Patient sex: M
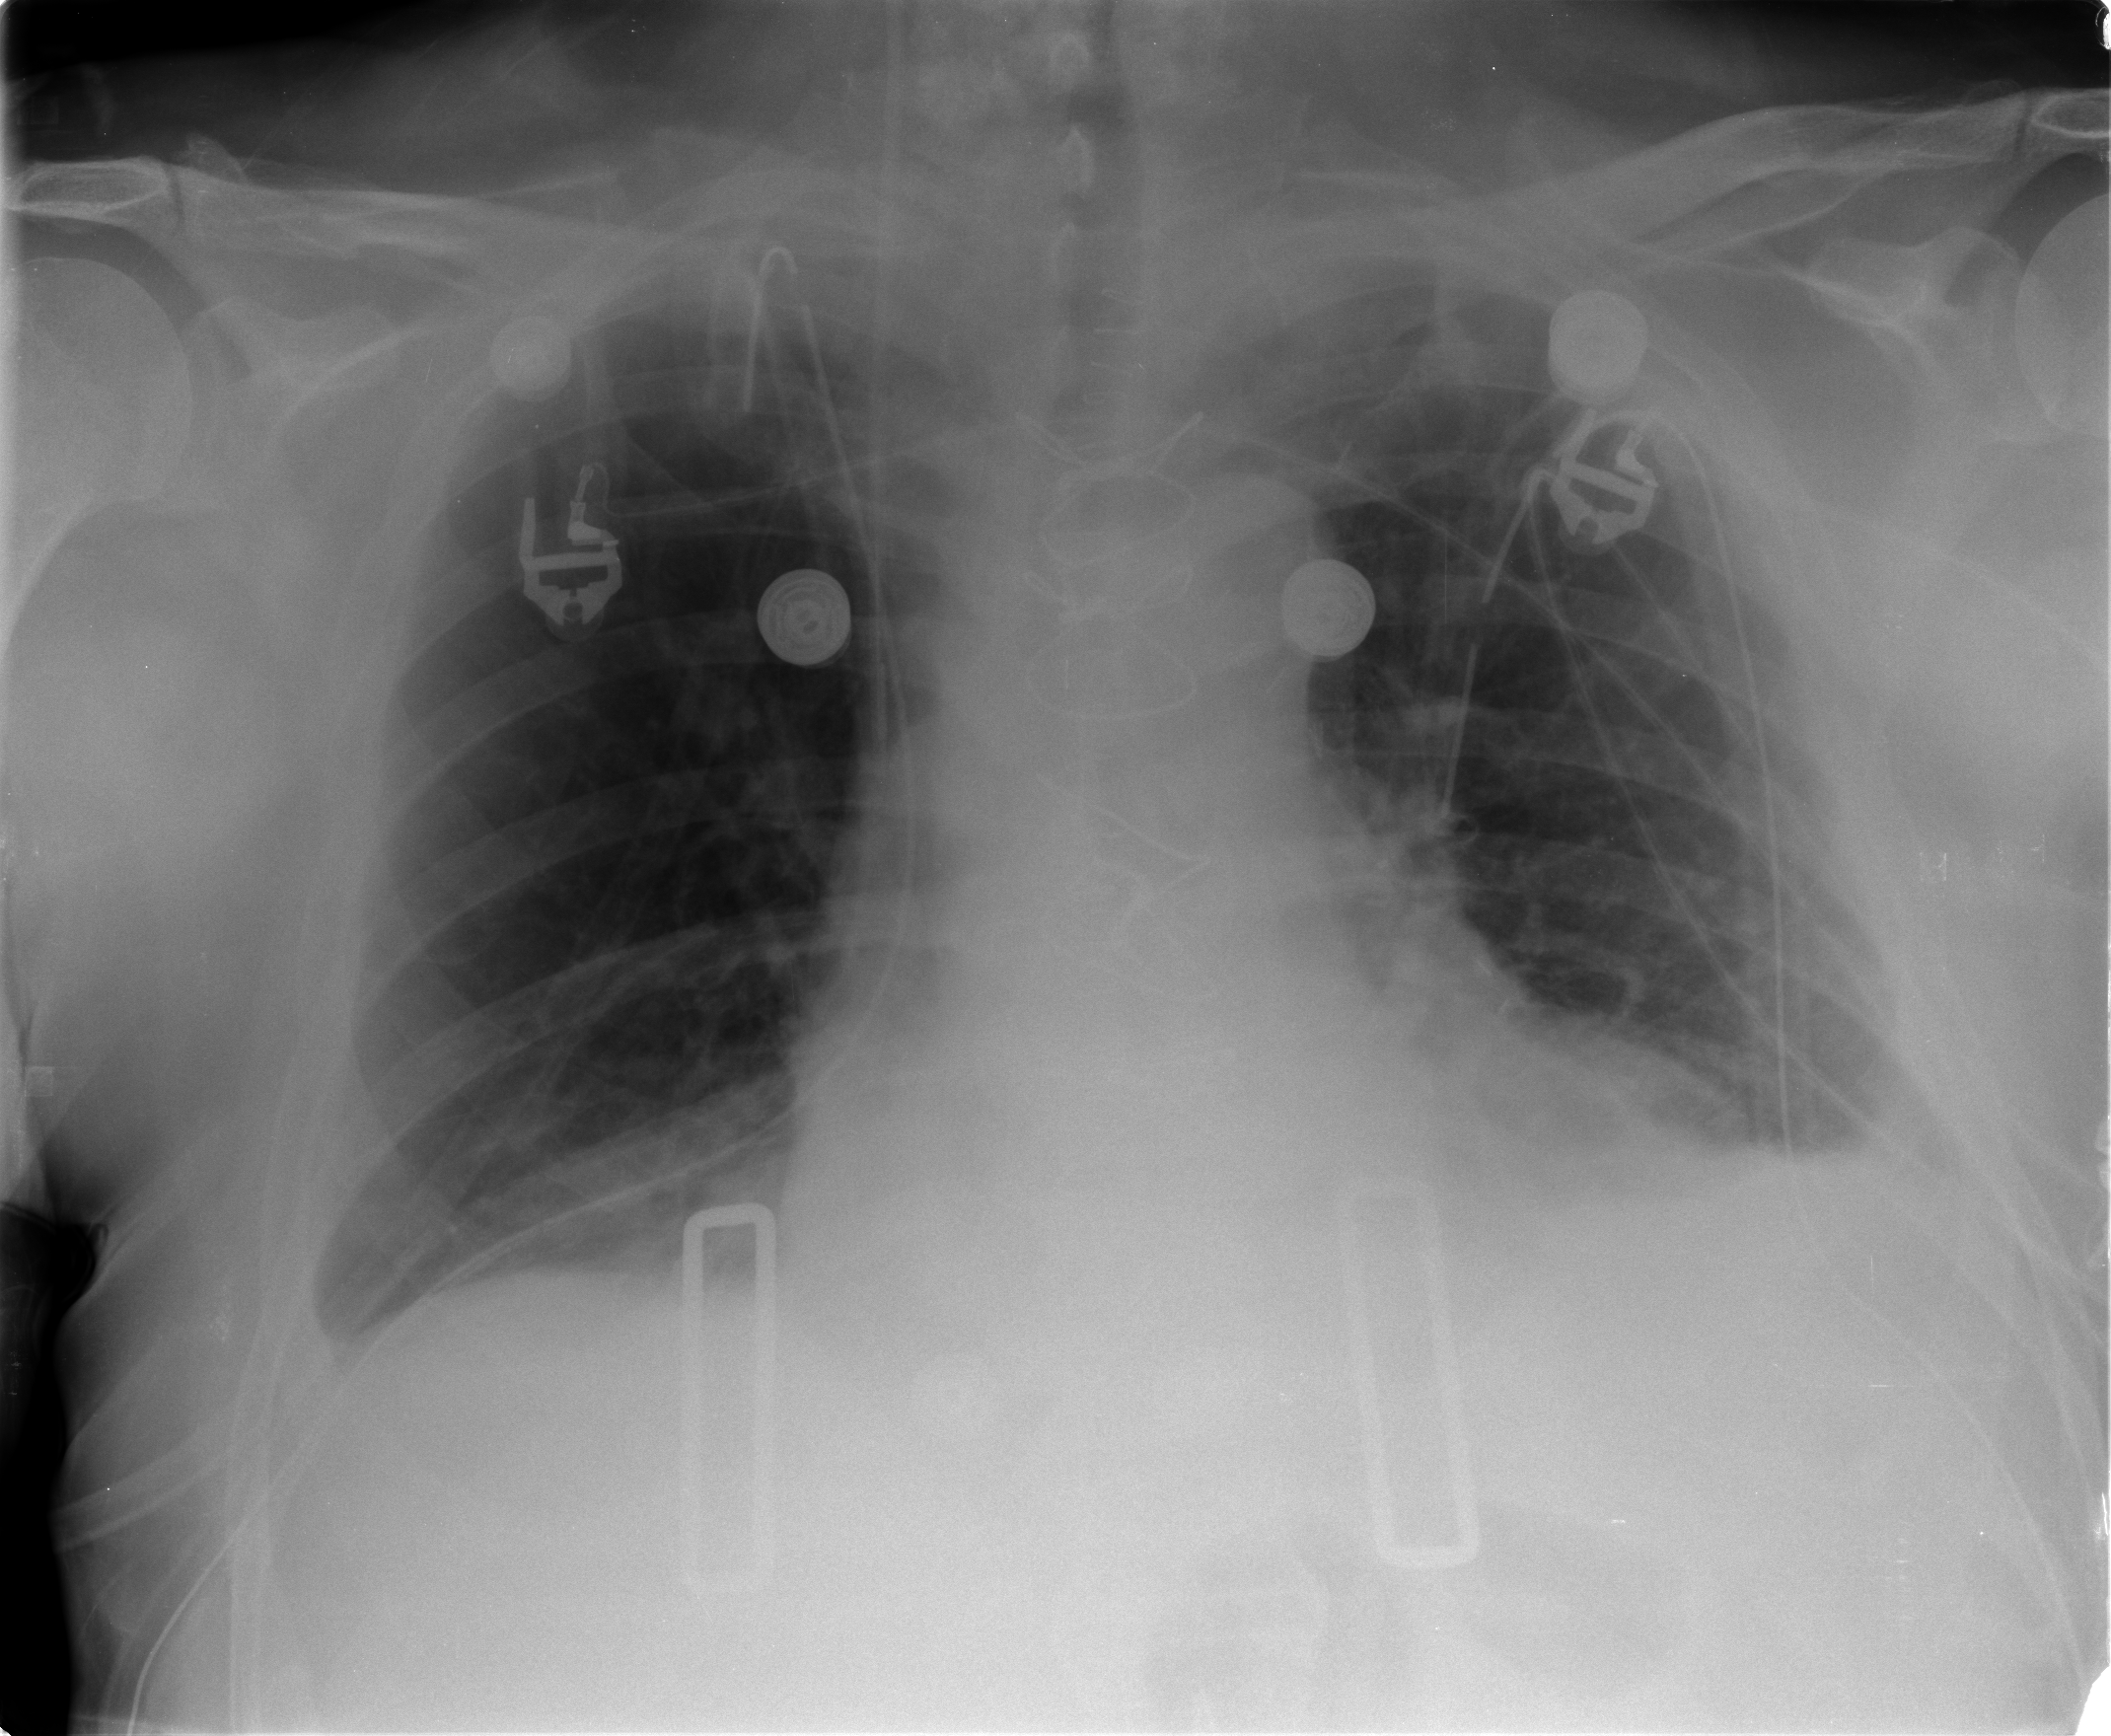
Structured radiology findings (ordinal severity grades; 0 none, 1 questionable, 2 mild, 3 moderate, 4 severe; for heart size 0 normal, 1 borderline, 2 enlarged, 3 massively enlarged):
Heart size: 0
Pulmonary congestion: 2
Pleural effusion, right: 2
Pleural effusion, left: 2
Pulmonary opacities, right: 0
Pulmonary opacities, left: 2
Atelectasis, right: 2
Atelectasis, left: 2